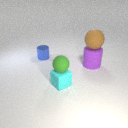
small green rubber sphere above small cyan rubber cube